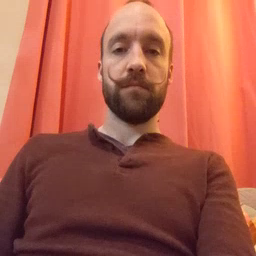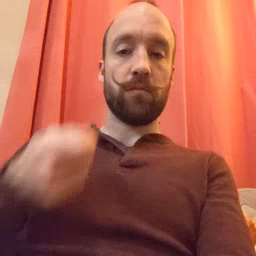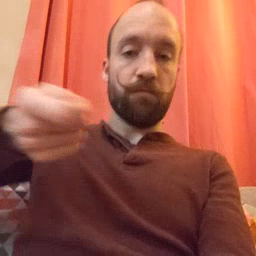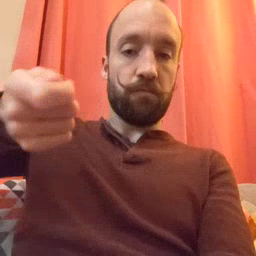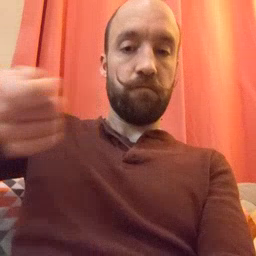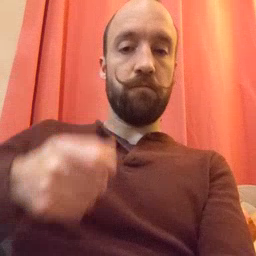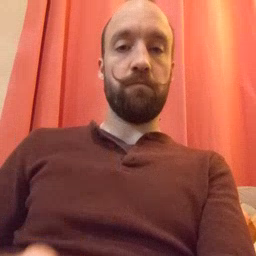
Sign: vacuum